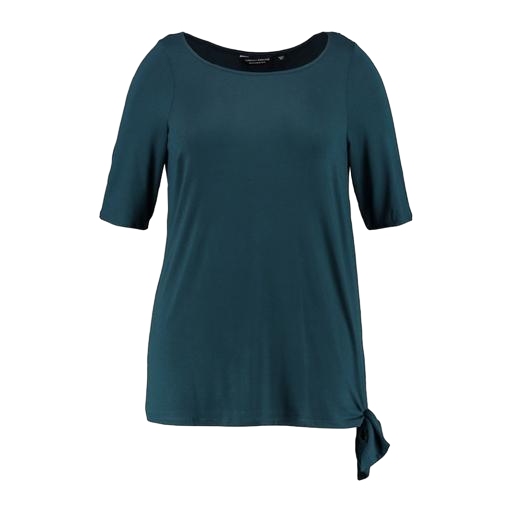
green knot front tee, green scoop neck t-shirt, shortsleeved t-shirt, white background